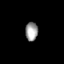
Tissue: prostate
Cell type: NK cells
Senescence score: 0.3016
Nuclear area (px): 231
Mean DAPI intensity: 155.823